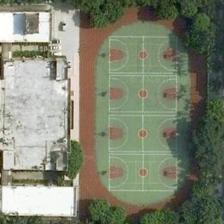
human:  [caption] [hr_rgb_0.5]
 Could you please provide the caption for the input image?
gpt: several buildings and some green trees are around a playground with four basketball fields in it .

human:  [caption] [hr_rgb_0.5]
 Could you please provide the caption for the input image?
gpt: many green plants are around a playground with four basketball fields in it and a building .

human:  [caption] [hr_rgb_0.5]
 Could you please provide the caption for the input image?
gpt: a playground with four basketball fields in it is surrounded by many green trees and a building .

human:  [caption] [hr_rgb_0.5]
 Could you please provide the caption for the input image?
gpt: four basketball courts stand abreast on the playground .

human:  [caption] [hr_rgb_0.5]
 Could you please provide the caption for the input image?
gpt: many green plants are around a playground with four basketball fields in it and a building .